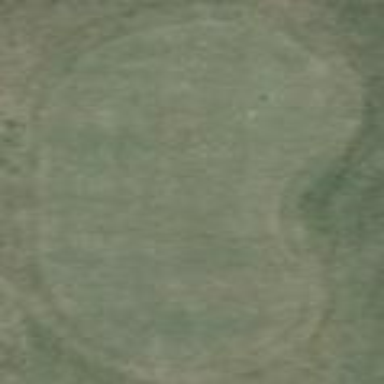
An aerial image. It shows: Golf green.